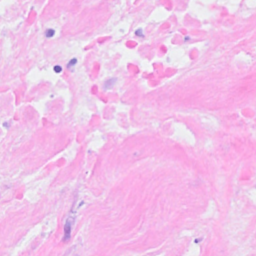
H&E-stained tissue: Breast